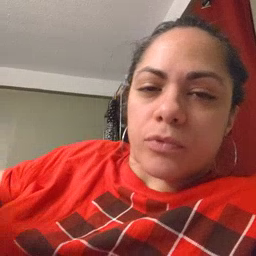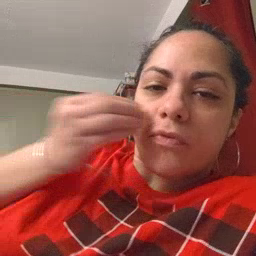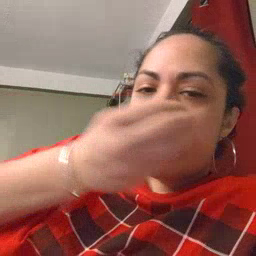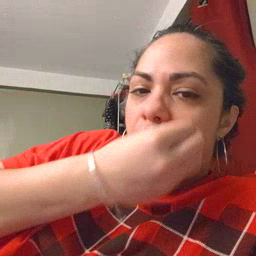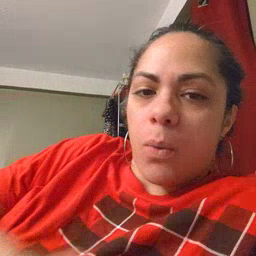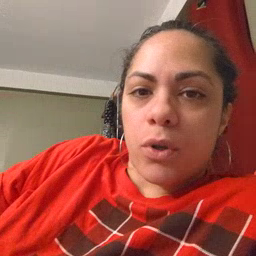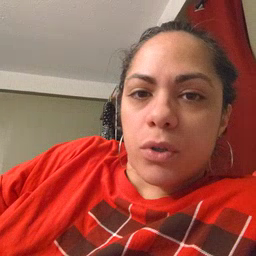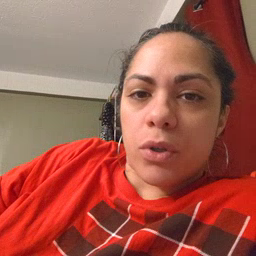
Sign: flower